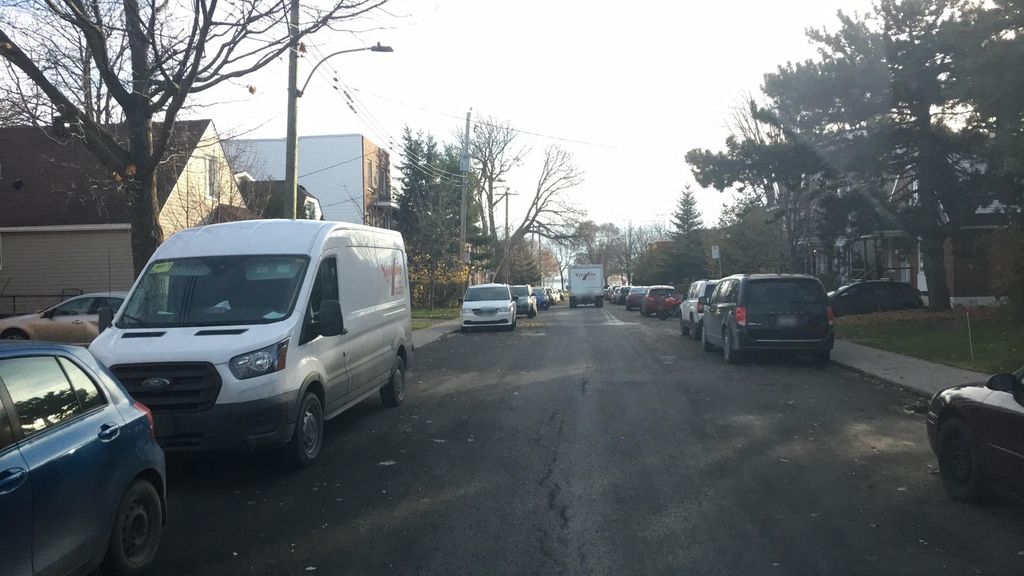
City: montreal